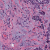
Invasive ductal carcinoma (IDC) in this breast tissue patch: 1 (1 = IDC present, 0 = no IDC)